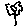
Label: flower